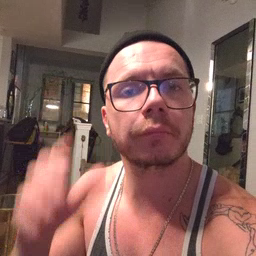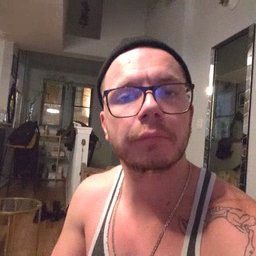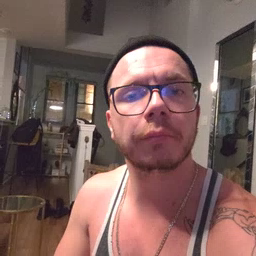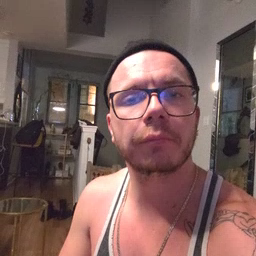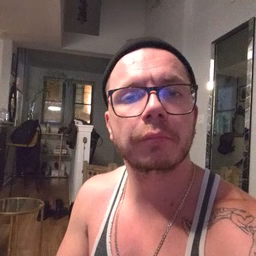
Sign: listen